Question: Im using this ocr lib dll referenced in my project: <URL>
Created a new class:
'''
private void test()
{
Bitmap image = new Bitmap(@"d: imessquare.jpg");
tessnet2.Tesseract ocr = new tessnet2.Tesseract();
ocr.SetVariable("tessedit_char_whitelist", "<PHONE>"); // If digit only
ocr.Init(@"c: emp", "fra", false); // To use correct tessdata
List<tessnet2.Word> result = ocr.DoOCR(image, Rectangle.Empty);
foreach (tessnet2.Word word in result)
//Console.WriteLine("{0} : {1}", word.Confidence, word.Text);
t = string.Format("{0} : {1}", word.Confidence, word.Text);
}
'''
But its never pass the line:
'''
ocr.SetVariable("tessedit_char_whitelist", "<PHONE>");
'''
For example i have this image:

I want to take out from the image the date and time and then to compare the date and time with my pc date and check if its the same date or a day or more days before.
How can i do it ?
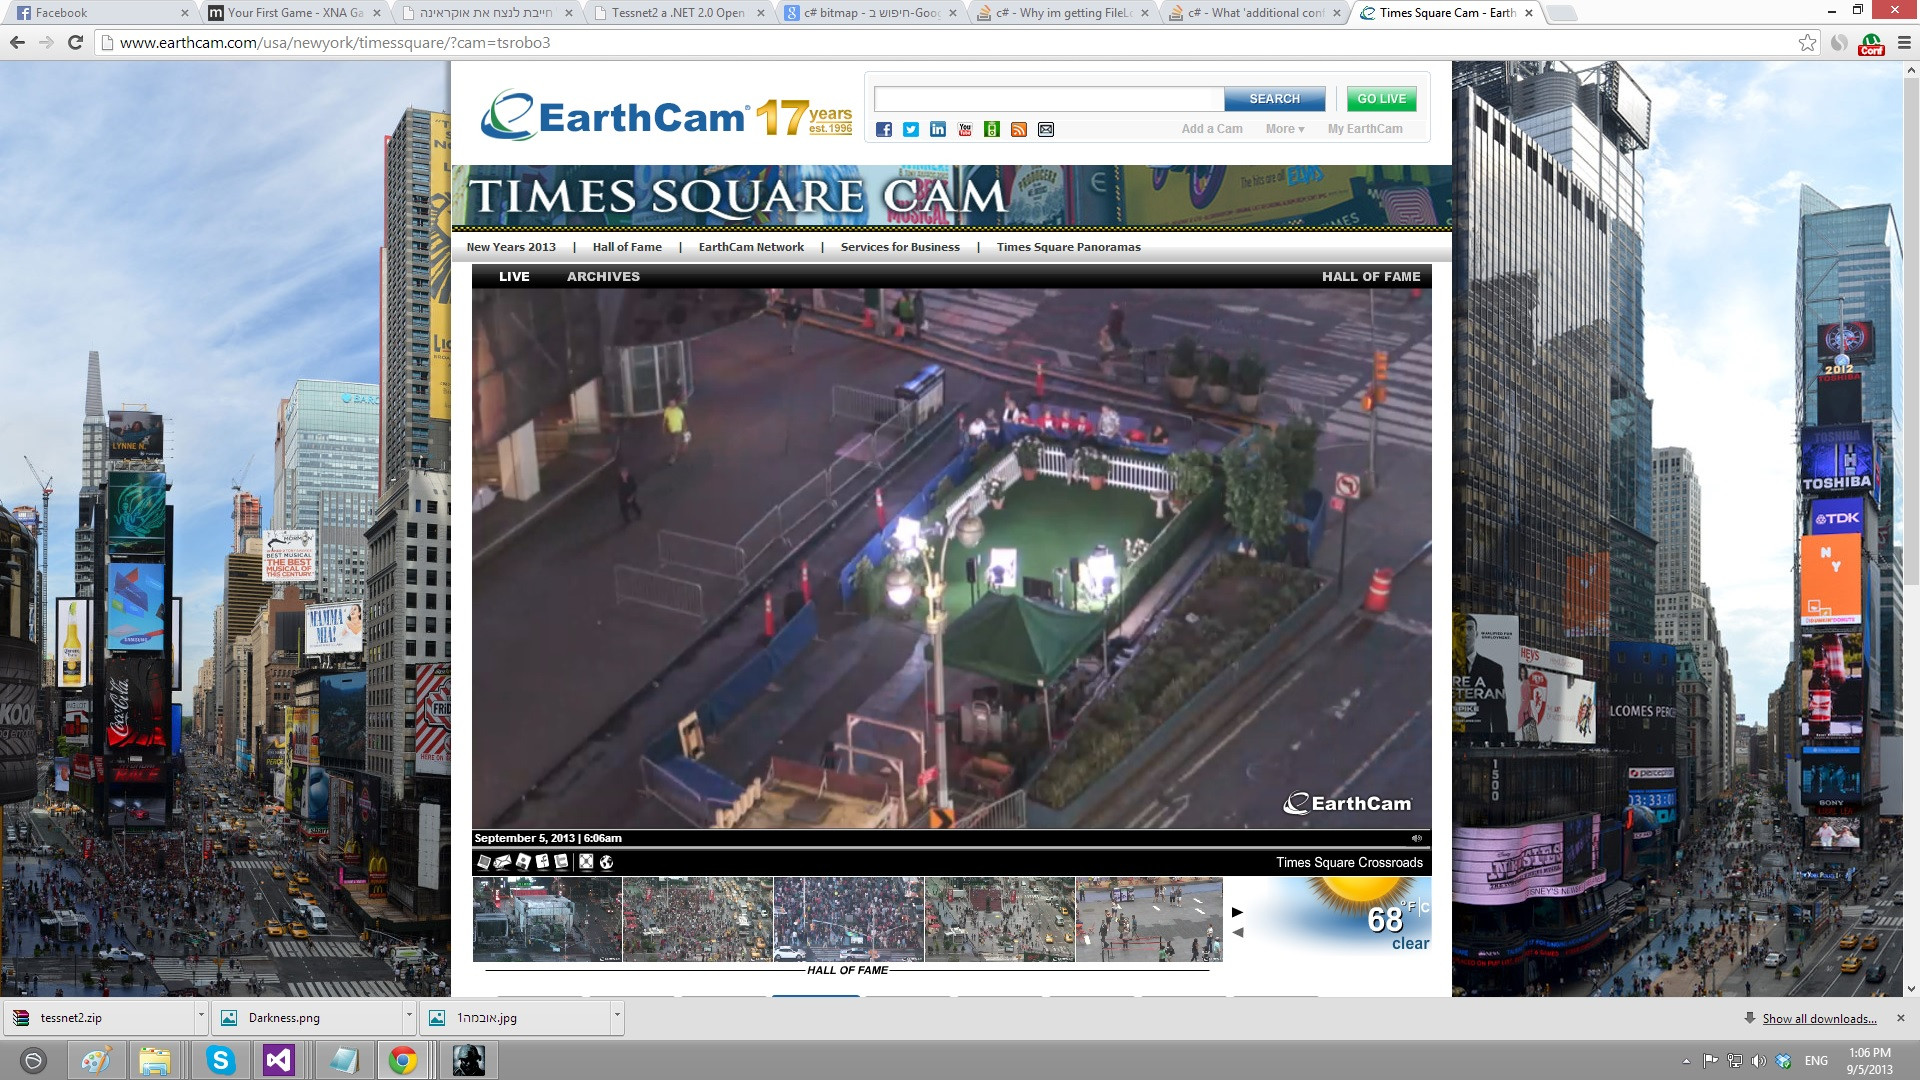
Answer: You can either crop out that region containing the date&time on the image and perform OCR on that subimage or define the rectangle ROI for the second argument of the 'DoOCR' method. The 'SetVariable' statement is not needed in this case. Be sure to rescale your image to 300DPI first.